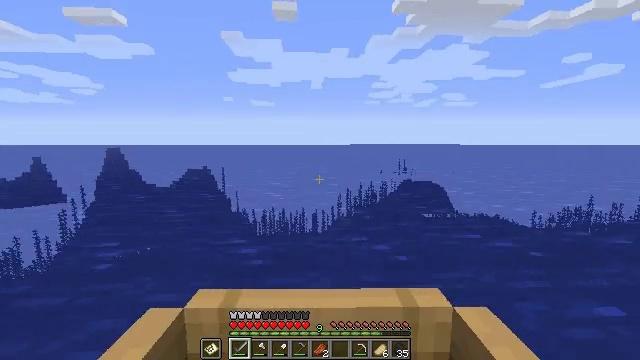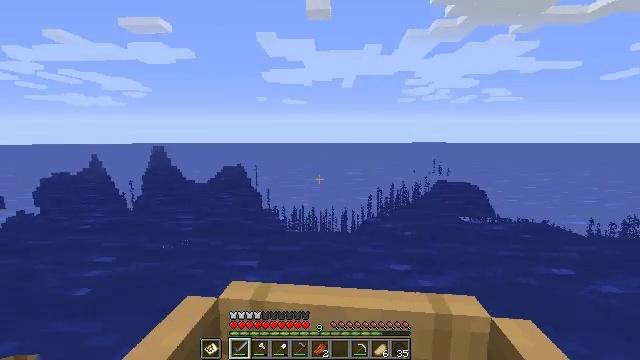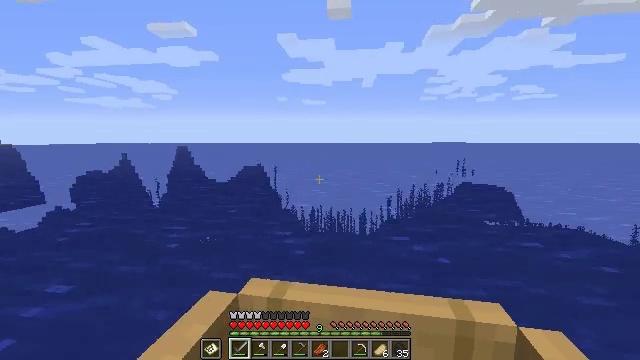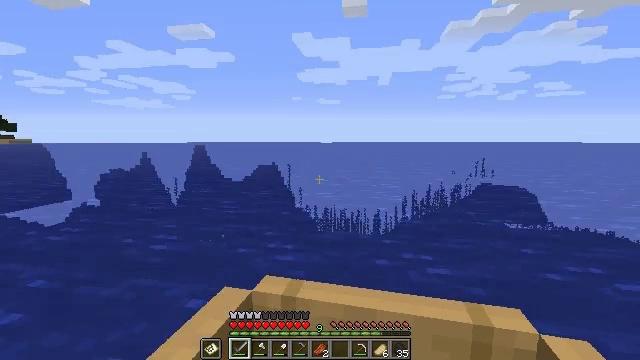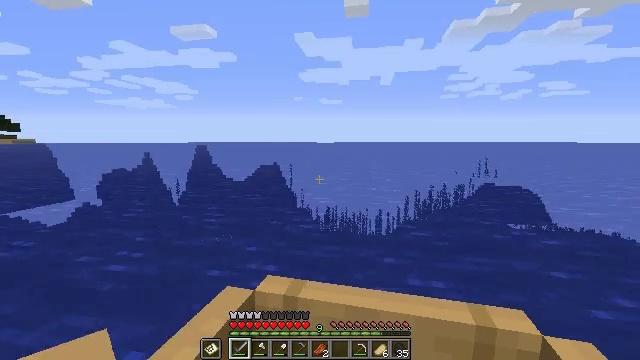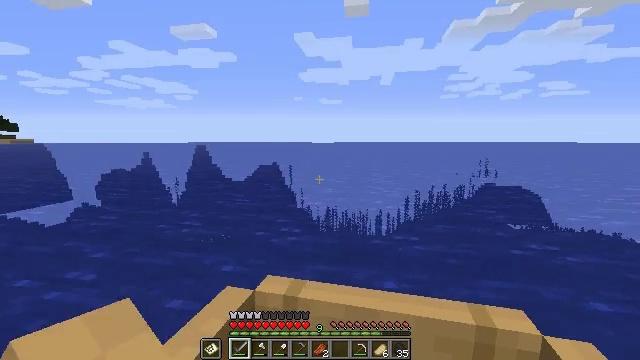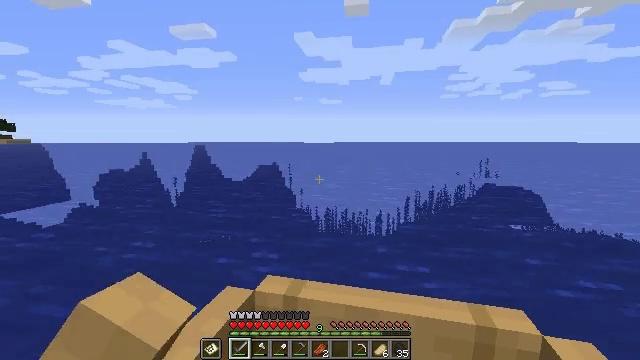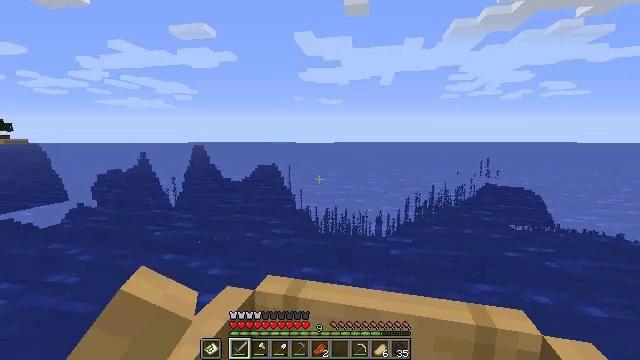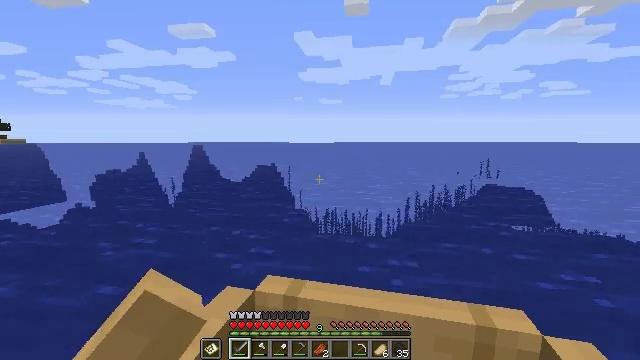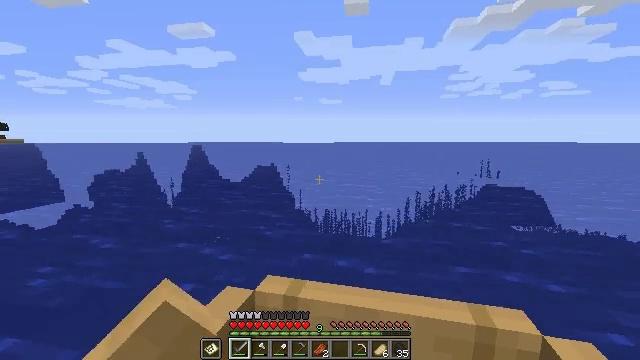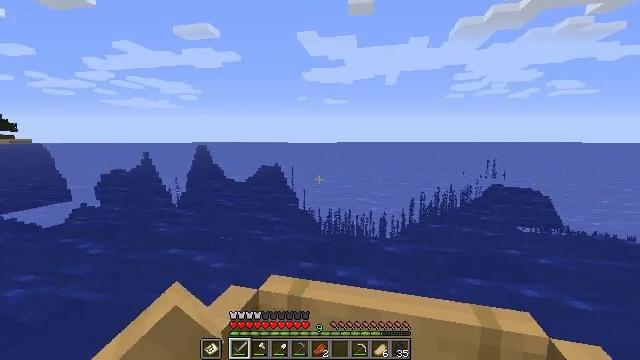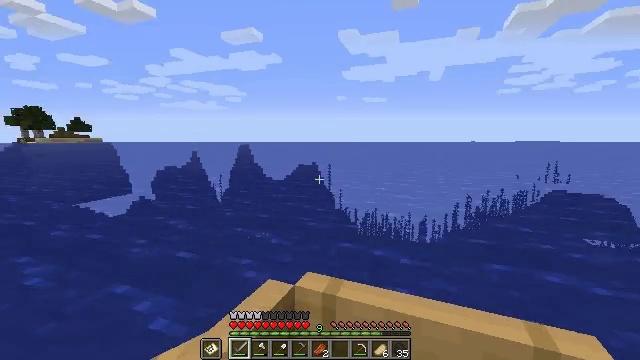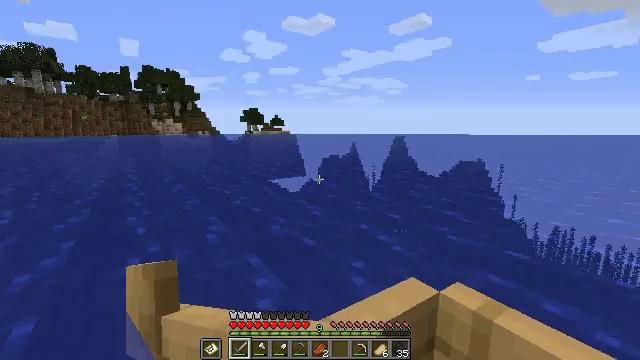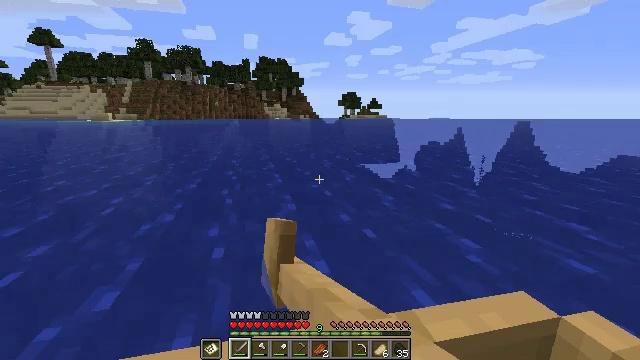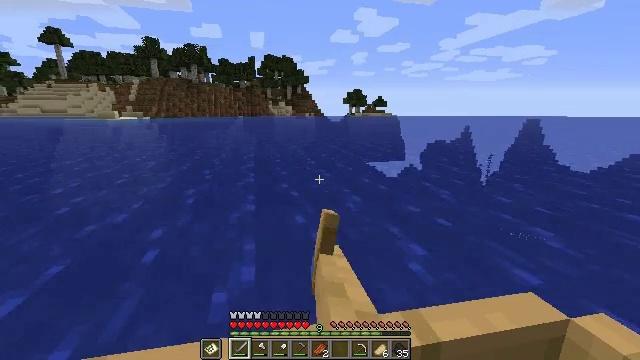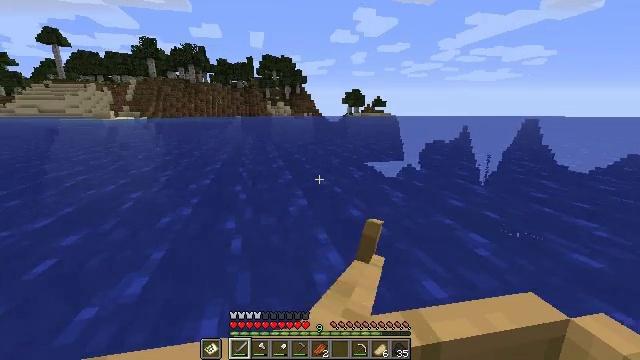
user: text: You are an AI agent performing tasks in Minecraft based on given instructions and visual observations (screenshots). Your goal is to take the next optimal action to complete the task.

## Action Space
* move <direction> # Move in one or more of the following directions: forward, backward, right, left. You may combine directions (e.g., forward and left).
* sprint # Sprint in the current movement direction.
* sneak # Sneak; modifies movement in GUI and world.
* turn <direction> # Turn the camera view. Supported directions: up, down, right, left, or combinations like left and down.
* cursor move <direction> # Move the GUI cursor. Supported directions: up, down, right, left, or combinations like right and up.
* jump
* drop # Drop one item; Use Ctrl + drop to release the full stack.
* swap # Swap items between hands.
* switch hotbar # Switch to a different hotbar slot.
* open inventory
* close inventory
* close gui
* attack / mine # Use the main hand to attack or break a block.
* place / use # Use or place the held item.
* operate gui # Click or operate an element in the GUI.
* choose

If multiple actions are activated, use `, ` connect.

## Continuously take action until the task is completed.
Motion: motion action
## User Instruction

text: Break the sand block.
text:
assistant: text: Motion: move forward, turn left
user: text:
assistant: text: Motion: move forward, turn left
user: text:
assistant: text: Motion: move forward, turn left
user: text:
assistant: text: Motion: move forward
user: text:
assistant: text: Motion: move forward
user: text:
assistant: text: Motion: move forward
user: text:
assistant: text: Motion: move forward
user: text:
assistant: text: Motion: move forward
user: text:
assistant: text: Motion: move forward
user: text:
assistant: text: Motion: move forward
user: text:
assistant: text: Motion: move forward, turn left
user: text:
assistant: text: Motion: move forward, turn left and down
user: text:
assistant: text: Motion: move forward, turn left and down
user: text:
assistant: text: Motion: move forward, turn left
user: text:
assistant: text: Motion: move forward
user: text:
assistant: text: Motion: move forward
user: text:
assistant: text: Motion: move forward
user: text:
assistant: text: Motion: move forward
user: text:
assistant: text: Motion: move forward
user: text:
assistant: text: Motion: move forward, turn left
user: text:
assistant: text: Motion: move forward, turn left
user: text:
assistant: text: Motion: move forward, turn left and up
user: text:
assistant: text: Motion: move forward, turn left
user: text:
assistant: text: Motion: move forward, turn left
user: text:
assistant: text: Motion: move forward, turn left
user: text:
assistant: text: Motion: move forward, turn left
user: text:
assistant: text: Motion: move forward, turn left
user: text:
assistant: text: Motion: move forward, turn left
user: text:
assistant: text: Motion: move forward, turn left
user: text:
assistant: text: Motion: move forward